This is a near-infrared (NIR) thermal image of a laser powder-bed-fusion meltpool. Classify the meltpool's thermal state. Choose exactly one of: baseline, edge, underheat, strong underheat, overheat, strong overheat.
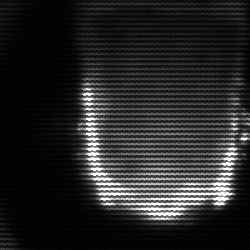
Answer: baseline